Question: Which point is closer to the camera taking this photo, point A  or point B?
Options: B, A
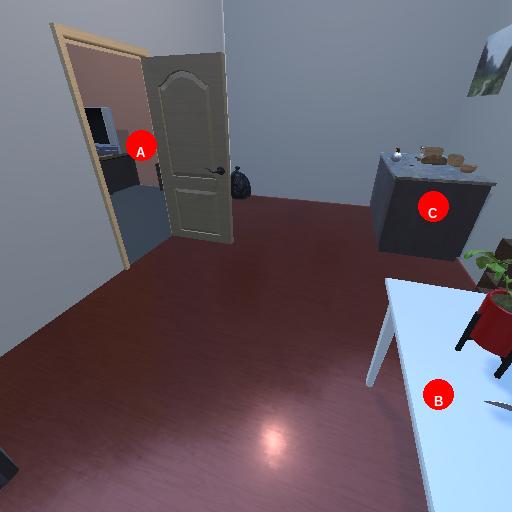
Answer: B